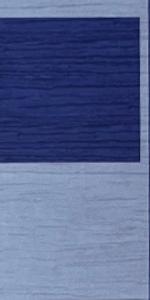
Label: Empty